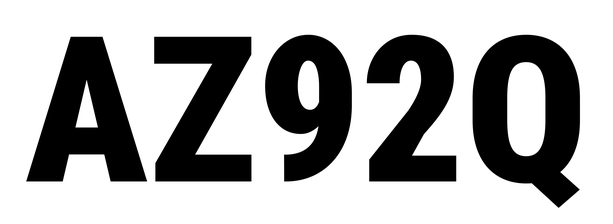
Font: Roboto_Condensed_Black